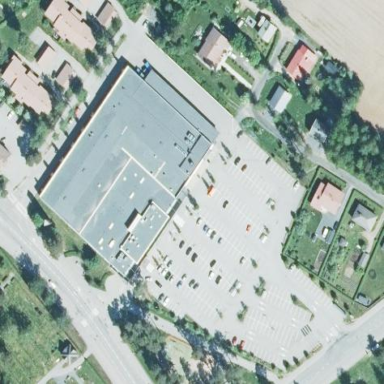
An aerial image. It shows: Retail area.